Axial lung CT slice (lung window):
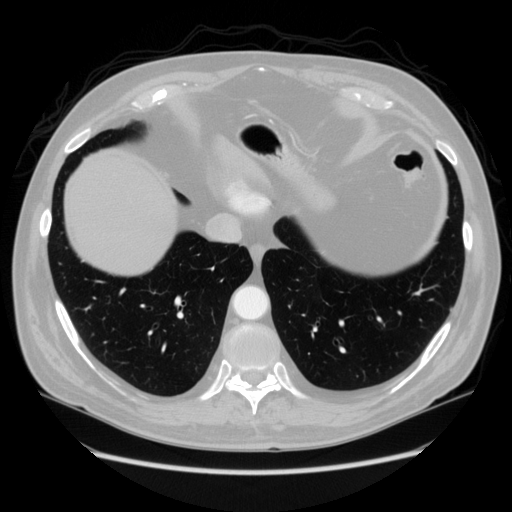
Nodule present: no